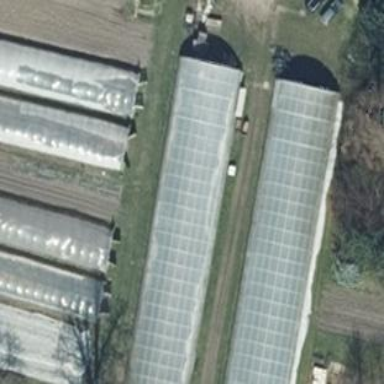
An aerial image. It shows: Greenhouse with round roof along its orientation.